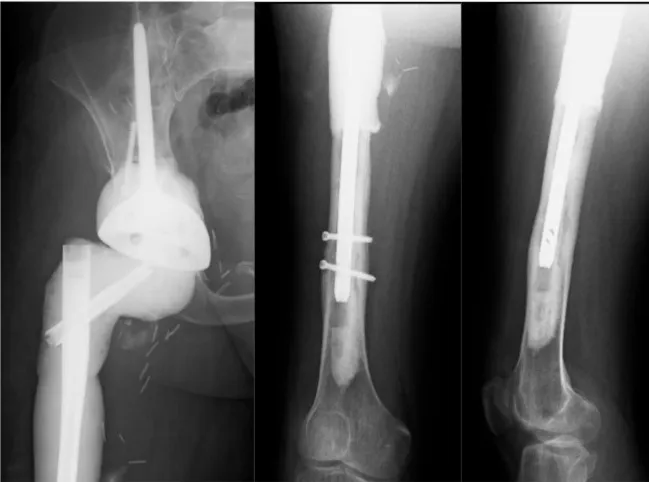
Post operative x-ray of femoral spacer. Note long segment of nail buried into void from previous femoral component stem and preservation of coned pelvis.
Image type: radiology (x_ray)